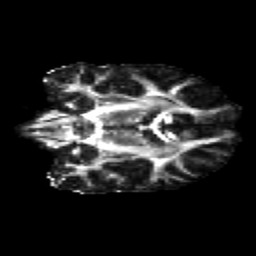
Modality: FA
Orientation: coronal
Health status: healthy
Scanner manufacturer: siemens
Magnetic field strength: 3 T
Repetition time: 12 s
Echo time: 0.092 s